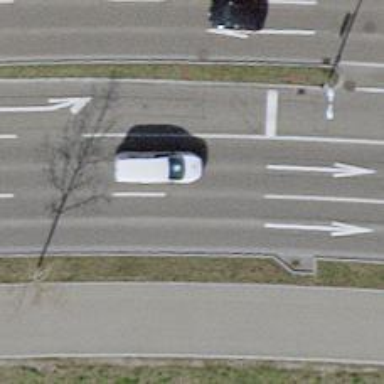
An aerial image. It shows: Secondary road with separate asphalt sidewalk.